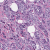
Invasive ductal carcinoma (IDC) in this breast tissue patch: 1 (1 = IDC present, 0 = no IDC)